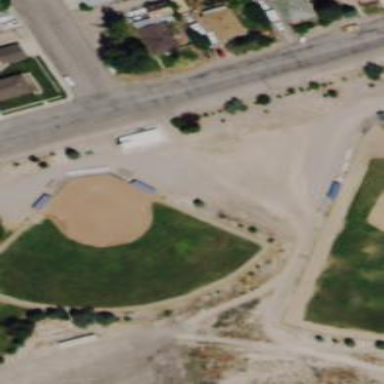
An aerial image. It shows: Baseball pitch for leisure and sports activities.